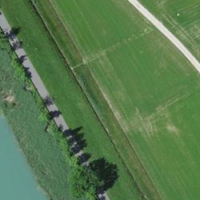
EUNIS habitat code: 52
Species observed at this site:
Tachybaptus ruficollis
Parus major
Milvus milvus
Buteo buteo
Corvus corax
Motacilla alba
Turdus merula